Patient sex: M
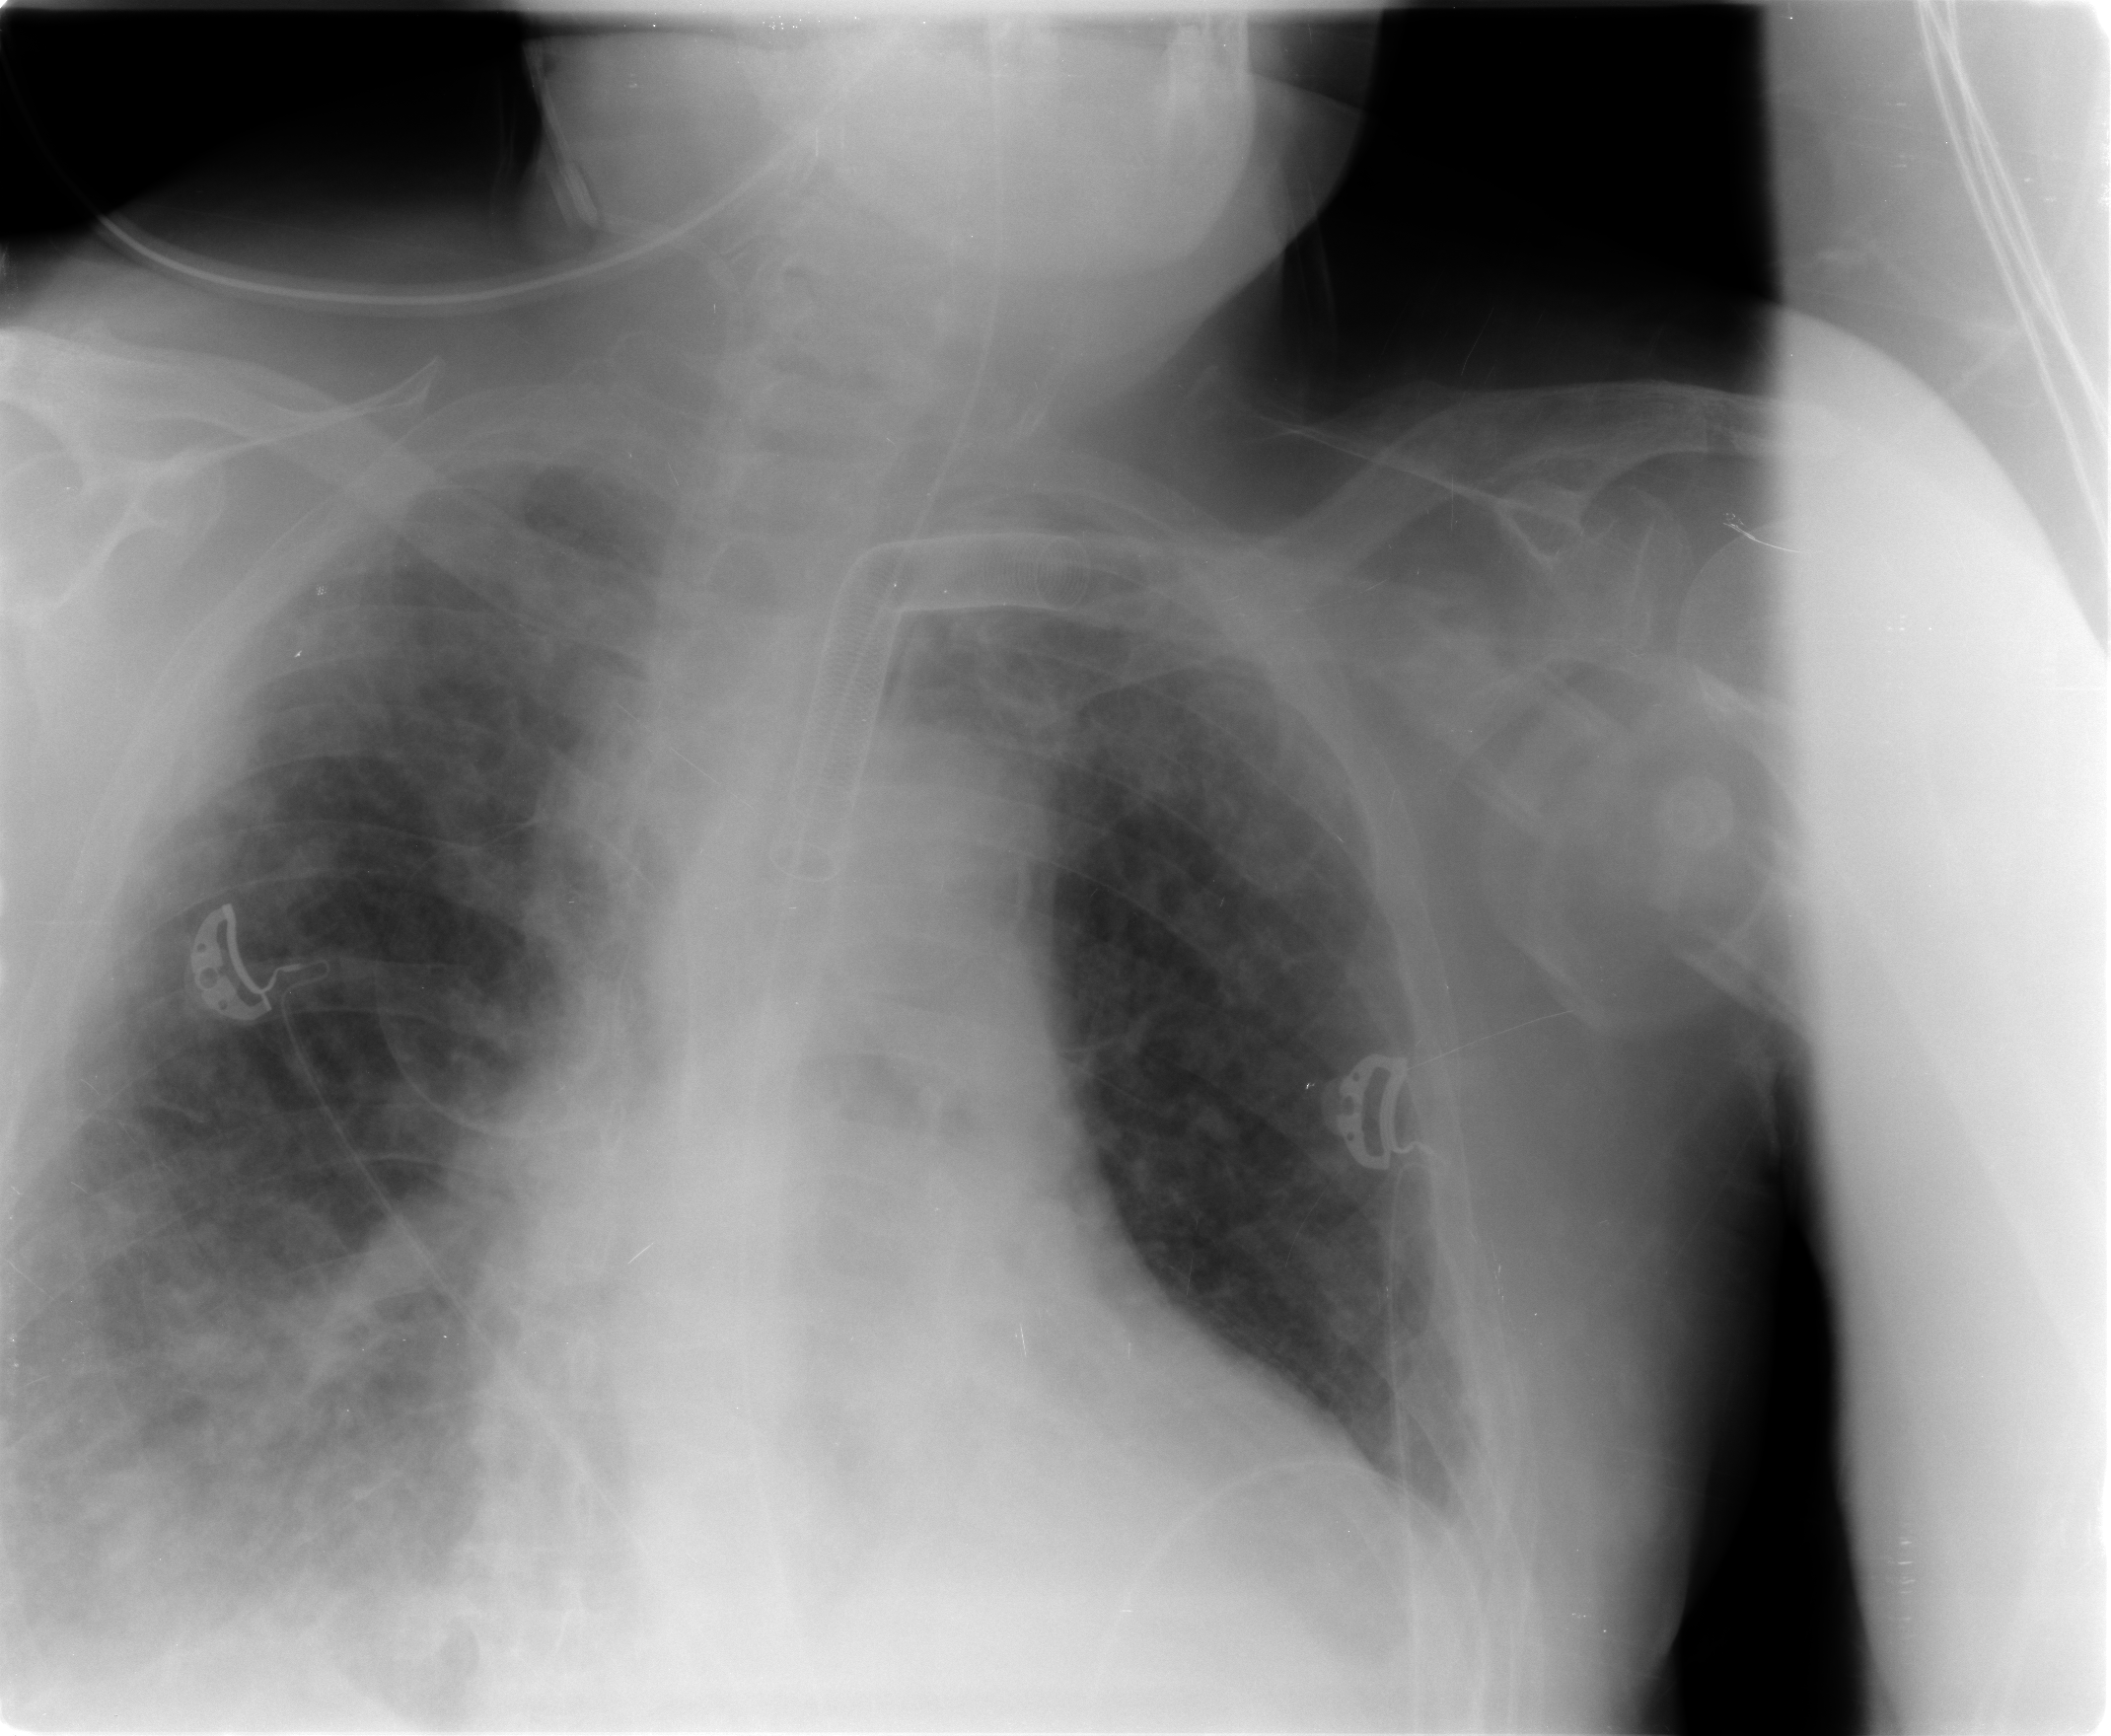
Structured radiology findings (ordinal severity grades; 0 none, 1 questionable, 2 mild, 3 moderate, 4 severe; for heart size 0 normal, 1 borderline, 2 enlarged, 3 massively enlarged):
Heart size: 3
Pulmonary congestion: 3
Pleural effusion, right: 2
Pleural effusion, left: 2
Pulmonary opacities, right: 3
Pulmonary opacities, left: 2
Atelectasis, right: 3
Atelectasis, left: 2